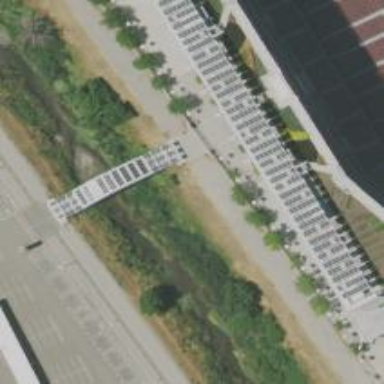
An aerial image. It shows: Covered footway on bridge.